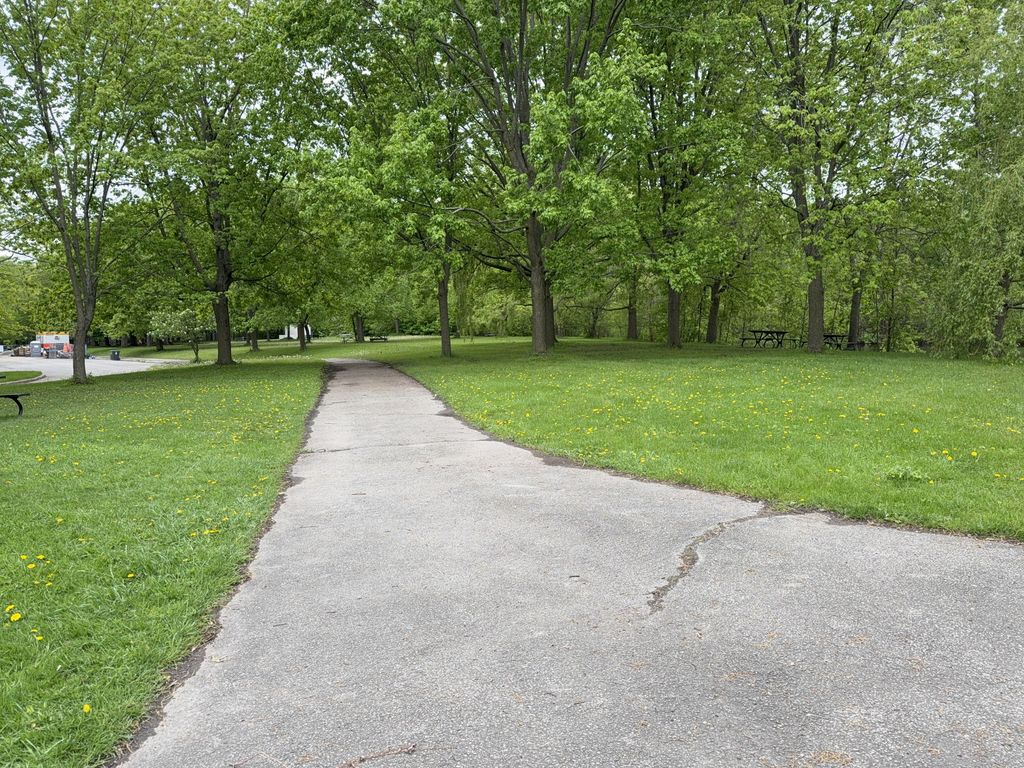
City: montreal